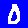
Digit: 0